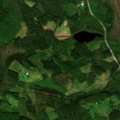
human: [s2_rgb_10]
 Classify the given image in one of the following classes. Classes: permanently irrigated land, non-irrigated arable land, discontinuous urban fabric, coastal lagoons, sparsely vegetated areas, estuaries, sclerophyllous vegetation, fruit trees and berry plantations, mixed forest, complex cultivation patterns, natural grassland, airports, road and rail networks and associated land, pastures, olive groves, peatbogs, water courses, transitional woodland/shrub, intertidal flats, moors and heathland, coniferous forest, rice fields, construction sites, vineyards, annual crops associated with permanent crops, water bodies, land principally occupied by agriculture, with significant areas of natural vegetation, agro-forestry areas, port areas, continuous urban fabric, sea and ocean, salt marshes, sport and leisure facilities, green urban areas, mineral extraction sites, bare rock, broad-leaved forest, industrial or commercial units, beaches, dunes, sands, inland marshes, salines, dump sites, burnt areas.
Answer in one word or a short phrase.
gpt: land principally occupied by agriculture, with significant areas of natural vegetation, broad-leaved forest, coniferous forest, mixed forest, transitional woodland/shrub